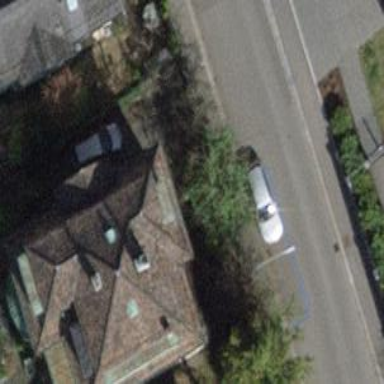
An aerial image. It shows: The building has gabled roof.